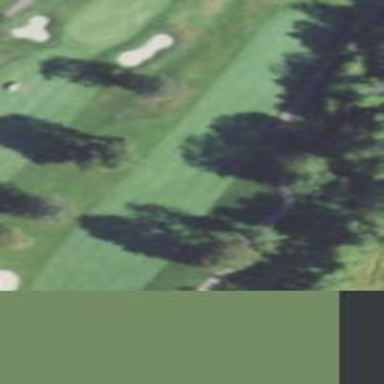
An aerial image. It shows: Grassy area designated as golf fairway.